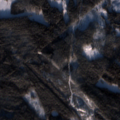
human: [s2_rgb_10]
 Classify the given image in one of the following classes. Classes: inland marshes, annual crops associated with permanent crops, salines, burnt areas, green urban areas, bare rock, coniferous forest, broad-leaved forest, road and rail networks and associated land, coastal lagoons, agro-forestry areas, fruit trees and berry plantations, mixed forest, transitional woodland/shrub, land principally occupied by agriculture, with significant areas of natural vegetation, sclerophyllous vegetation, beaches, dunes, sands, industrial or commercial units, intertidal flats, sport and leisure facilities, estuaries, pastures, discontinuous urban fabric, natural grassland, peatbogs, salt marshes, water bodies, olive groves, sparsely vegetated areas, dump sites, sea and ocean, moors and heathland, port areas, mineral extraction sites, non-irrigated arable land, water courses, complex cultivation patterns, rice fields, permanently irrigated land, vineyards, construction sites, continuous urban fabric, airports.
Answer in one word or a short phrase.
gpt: coniferous forest, mixed forest, transitional woodland/shrub